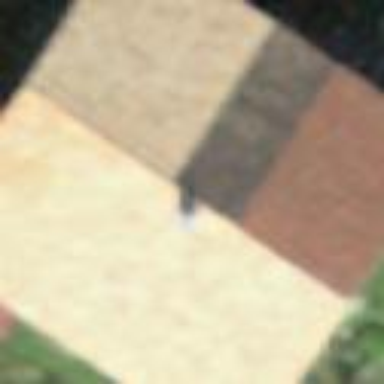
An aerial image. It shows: Farm building.